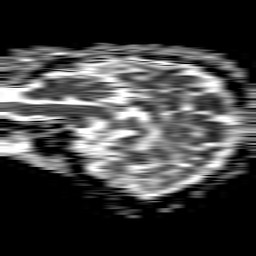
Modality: ADC
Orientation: sagittal
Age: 50
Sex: female
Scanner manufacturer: philips
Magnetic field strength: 1.5 T
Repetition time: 4.6 s
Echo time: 0.09059 s